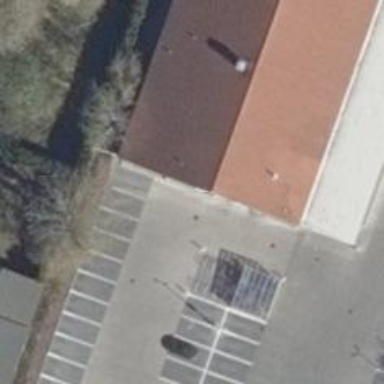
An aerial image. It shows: Bakery.